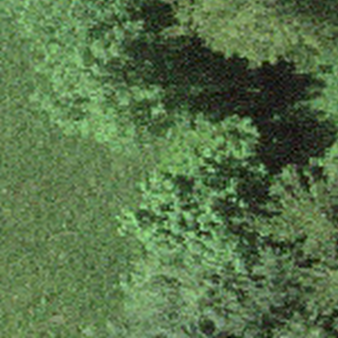
Label: other